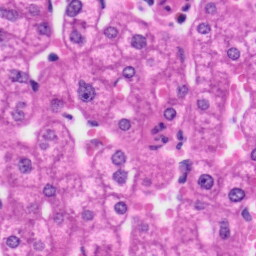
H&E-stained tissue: Liver